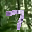
Label: 7